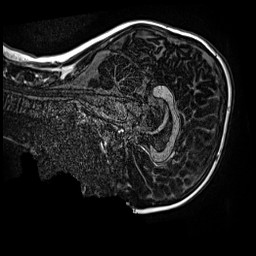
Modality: MP2RAGE
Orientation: sagittal
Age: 11
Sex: male
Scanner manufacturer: siemens
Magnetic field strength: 3 T
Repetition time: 4 s
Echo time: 0.00299 s